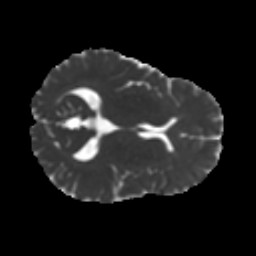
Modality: MD
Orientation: axial
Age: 38
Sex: male
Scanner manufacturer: ge
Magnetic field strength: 3 T
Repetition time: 7.8 s
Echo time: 0.0608 s